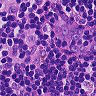
Metastatic tissue present: no